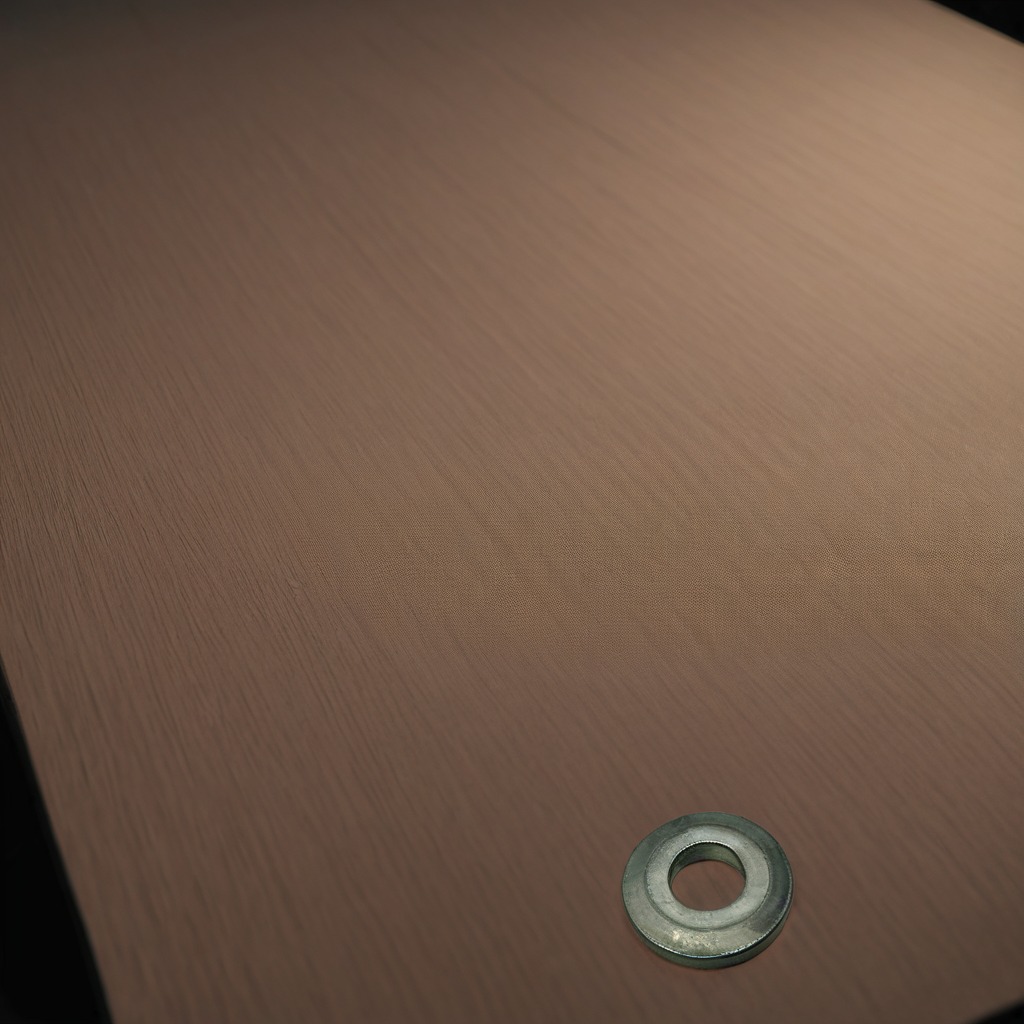
A flat metal washer is lying on a wooden table.